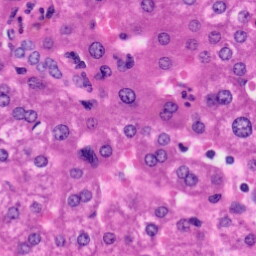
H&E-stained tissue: Liver